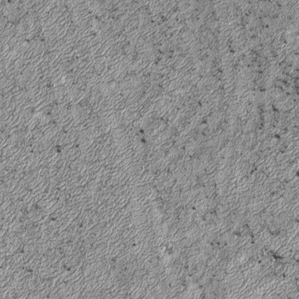
Label: frost